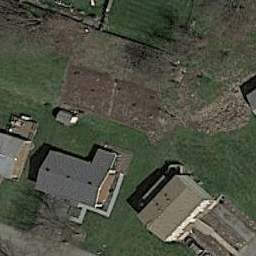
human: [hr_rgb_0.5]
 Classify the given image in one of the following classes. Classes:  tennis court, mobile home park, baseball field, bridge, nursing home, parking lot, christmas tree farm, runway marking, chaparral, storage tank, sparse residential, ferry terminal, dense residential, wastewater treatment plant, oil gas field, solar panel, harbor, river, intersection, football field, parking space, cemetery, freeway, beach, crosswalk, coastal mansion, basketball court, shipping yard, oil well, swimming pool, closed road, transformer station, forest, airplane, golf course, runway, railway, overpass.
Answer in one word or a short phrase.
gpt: sparse residential